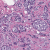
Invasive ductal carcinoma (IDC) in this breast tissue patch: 1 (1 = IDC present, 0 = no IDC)